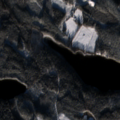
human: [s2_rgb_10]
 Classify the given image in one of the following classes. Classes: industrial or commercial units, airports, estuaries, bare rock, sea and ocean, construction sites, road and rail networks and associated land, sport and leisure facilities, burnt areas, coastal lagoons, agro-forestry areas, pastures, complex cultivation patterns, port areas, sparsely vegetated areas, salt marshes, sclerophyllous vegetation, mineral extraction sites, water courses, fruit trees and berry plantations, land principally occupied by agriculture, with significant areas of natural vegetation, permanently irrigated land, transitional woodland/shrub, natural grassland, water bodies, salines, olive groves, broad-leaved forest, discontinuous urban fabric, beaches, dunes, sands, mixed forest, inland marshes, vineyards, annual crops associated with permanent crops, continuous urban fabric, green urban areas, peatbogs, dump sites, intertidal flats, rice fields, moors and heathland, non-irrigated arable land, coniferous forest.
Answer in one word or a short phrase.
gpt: coniferous forest, mixed forest, water bodies